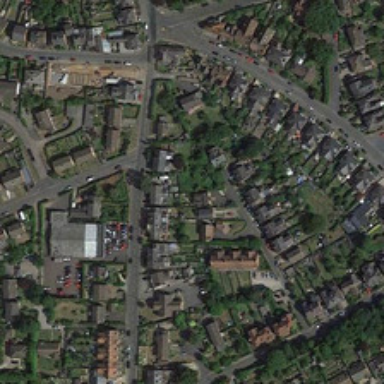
Many buildings and green trees are in a dense residential area .